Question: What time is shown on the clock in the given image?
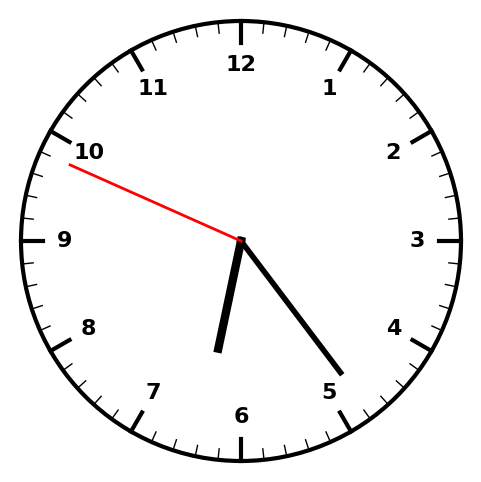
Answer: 06:23:49